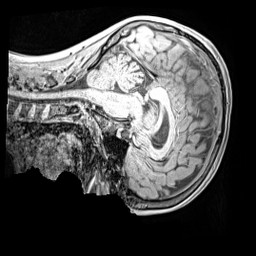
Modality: MP2RAGE
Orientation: sagittal
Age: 13
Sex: male
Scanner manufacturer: siemens
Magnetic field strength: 3 T
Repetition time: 4 s
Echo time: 0.00299 s